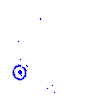
Particle: proton